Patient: sex F, age 62
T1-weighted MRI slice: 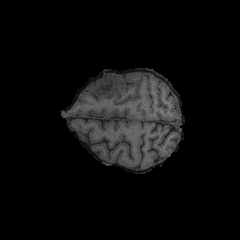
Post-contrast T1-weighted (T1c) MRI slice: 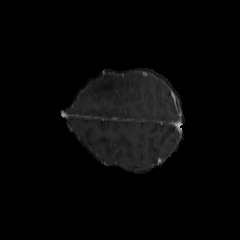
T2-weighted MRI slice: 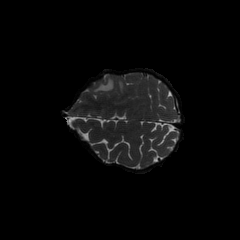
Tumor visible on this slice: yes
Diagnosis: Glioblastoma, IDH-wildtype
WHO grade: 4